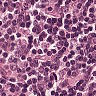
Metastatic tissue present: no